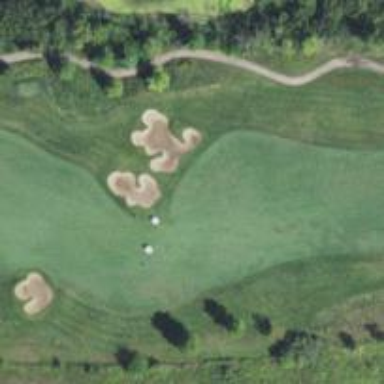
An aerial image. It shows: View of golf hole.